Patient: sex M, age 57
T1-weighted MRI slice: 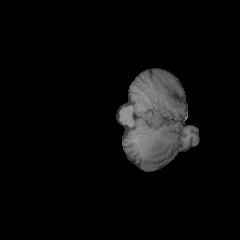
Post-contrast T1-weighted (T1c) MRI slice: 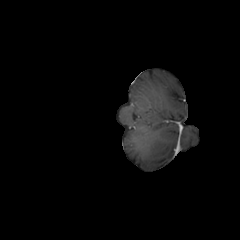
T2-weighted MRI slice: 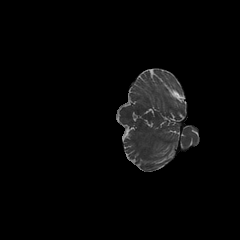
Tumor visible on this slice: no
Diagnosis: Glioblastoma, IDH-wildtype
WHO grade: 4